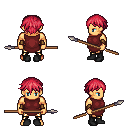
a pixel art fantasy rpg character, male body template, human, tanned skin, maroon tunic, gold greaves, ruby red short bangs hairstyle, cloth bracers, black shoes, spear, four views (front, back, left, right), 2x2 character sprite sheet, small pixel art, hard edges, no anti-aliasing